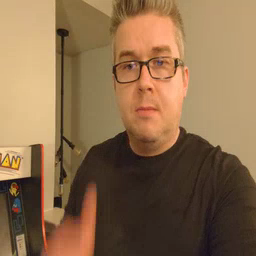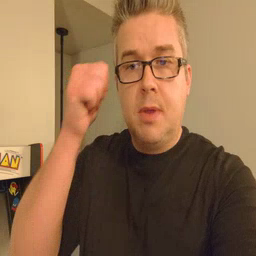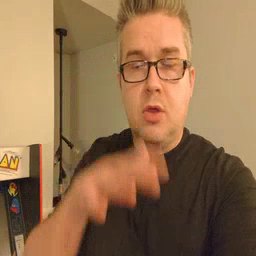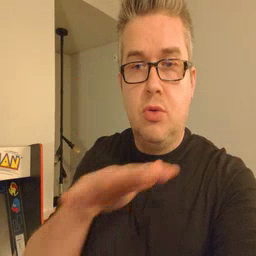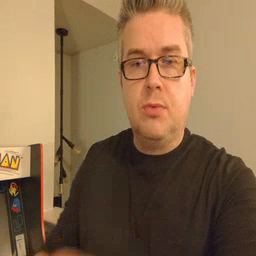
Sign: backyard